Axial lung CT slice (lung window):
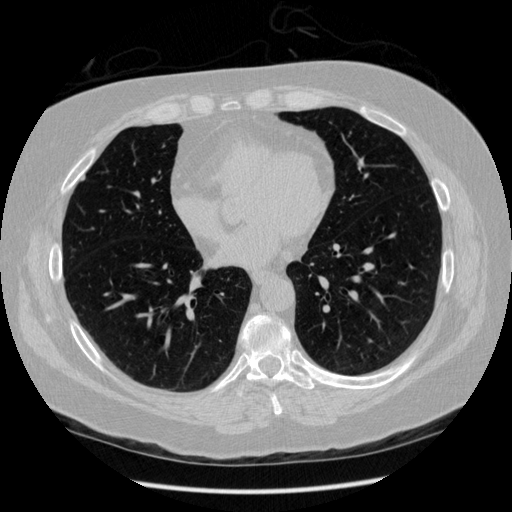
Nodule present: yes
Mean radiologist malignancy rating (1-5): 2